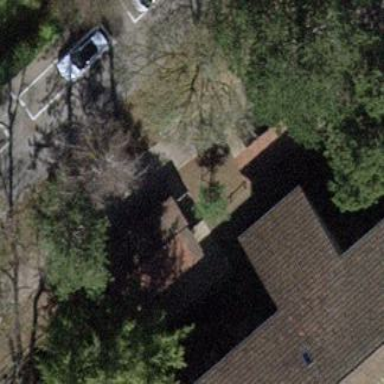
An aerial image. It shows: The building has gabled roof with brown color. The orientation of the roof is across.